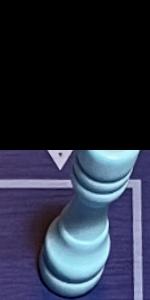
Label: Rook_White